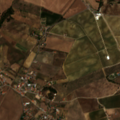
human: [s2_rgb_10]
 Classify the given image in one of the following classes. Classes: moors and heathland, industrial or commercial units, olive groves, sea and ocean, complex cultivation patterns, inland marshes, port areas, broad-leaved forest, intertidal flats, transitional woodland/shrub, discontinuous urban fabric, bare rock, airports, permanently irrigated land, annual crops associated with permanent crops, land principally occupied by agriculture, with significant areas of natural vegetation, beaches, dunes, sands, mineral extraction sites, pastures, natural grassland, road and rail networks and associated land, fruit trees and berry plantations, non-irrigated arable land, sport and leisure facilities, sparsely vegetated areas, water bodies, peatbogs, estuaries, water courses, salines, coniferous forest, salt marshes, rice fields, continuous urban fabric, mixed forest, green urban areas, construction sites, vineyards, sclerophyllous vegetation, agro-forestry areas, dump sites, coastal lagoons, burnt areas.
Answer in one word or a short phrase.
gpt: permanently irrigated land, vineyards, olive groves, annual crops associated with permanent crops, complex cultivation patterns